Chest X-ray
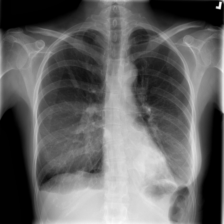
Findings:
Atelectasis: negative
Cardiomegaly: negative
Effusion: positive
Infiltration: negative
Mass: negative
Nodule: negative
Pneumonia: negative
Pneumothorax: positive
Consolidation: negative
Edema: negative
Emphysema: negative
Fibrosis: negative
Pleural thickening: negative
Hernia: negative